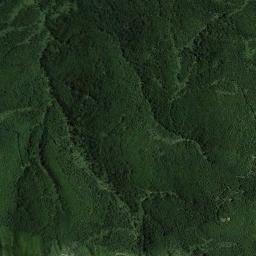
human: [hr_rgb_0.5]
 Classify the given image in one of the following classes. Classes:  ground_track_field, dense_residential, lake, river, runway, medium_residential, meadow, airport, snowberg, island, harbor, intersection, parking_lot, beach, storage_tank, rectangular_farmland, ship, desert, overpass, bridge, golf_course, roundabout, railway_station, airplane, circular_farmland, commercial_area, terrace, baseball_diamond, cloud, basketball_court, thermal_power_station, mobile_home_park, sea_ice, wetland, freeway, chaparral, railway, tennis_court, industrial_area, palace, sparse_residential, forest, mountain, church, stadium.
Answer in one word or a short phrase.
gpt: forest